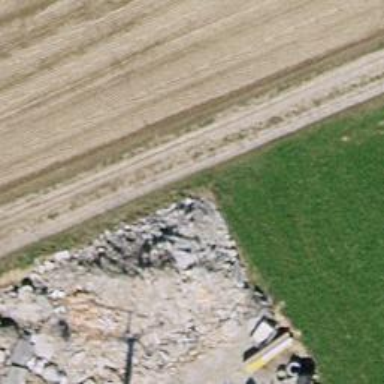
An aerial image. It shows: Track with grade 2 gravel surface.